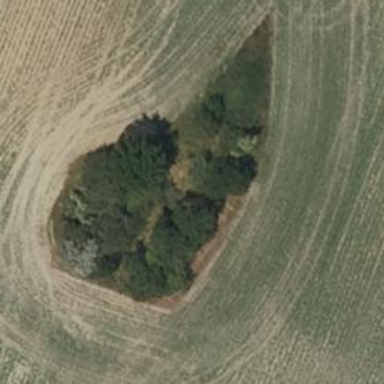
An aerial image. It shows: Broadleaved evergreen tree in its natural setting.